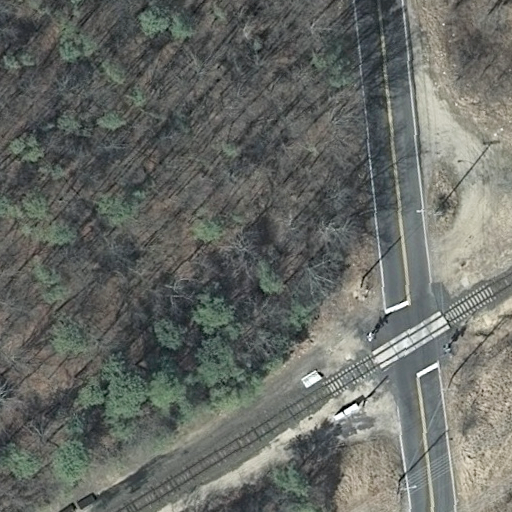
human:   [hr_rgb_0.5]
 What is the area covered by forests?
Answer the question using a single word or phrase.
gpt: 138m2

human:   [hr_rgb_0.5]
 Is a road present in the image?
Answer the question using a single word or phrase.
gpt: yes

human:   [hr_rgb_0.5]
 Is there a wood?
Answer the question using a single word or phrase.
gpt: yes

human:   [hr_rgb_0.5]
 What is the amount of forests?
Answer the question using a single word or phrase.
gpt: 1

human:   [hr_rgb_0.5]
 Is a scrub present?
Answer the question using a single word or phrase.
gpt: yes

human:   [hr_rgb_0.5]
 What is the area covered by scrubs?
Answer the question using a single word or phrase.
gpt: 10185m2

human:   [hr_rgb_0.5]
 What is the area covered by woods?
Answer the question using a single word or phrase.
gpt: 322m2

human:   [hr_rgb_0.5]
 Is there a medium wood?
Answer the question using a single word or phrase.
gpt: yes

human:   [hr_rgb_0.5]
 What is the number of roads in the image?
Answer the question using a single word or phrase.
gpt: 1

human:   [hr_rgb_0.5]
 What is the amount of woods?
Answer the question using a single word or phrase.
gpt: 1

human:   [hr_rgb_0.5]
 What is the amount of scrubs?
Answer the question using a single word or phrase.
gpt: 1

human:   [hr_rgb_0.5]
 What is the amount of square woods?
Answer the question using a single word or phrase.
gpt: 0

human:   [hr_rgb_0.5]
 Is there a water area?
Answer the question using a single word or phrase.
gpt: no

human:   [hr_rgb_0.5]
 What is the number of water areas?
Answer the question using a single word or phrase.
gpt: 0

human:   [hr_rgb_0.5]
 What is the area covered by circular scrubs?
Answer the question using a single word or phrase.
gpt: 0m2

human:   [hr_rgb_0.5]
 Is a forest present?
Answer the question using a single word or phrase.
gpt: yes

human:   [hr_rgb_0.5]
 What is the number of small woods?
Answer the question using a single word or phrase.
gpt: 0

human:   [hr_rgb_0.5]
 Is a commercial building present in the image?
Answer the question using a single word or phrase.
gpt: no

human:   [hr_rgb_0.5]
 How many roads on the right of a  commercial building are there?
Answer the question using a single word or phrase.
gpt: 0

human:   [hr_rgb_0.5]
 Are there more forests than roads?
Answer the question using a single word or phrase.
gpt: no

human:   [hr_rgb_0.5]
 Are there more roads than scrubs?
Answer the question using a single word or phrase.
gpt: no

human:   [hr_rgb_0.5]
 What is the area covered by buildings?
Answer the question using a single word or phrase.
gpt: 0m2

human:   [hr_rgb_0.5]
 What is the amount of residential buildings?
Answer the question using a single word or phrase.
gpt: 0

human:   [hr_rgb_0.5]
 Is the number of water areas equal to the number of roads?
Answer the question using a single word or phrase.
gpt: no

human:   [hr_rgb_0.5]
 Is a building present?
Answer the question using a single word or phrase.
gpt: no

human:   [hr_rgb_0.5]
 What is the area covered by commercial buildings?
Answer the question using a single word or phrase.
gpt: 0m2

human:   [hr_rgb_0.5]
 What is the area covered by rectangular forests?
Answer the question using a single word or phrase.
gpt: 138m2

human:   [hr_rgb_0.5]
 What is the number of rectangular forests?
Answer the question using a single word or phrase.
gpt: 1

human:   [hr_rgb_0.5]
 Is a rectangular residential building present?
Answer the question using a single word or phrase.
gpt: no

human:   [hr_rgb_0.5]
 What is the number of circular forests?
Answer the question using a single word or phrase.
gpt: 0

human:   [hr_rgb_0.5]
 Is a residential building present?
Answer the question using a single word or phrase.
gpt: no

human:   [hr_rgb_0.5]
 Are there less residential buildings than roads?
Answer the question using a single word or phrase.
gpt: yes

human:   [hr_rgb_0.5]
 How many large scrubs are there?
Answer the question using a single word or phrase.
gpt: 1

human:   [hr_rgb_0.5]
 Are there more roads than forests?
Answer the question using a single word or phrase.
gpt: no

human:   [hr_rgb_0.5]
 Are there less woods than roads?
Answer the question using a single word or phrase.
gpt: no

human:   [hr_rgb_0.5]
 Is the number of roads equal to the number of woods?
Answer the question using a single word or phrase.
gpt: yes

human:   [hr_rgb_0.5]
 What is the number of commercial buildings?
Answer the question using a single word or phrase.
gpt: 0

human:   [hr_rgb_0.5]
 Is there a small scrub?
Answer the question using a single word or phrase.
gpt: no

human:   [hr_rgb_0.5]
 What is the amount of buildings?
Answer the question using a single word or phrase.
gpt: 0

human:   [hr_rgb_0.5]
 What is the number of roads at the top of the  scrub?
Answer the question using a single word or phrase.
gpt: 0

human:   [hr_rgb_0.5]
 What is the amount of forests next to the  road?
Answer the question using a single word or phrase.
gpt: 1

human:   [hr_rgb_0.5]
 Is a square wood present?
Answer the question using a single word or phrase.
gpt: no

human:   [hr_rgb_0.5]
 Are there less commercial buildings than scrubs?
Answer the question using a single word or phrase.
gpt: yes

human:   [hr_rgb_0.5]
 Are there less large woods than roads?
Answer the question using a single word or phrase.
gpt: yes

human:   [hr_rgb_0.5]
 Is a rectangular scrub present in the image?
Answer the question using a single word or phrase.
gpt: yes

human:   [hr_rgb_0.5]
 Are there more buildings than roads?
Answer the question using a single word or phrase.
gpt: no

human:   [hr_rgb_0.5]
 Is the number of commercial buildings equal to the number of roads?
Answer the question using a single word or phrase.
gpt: no

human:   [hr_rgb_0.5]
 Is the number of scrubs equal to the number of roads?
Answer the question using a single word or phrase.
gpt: yes

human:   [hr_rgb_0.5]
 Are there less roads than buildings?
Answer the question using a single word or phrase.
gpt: no

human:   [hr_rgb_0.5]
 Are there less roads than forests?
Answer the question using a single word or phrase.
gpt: no

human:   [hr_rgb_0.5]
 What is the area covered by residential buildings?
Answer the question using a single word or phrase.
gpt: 0m2

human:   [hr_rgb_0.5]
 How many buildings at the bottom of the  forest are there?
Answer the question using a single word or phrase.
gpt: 0

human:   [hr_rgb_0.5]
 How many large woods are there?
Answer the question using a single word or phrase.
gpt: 0

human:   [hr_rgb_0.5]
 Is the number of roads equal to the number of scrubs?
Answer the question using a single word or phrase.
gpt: yes

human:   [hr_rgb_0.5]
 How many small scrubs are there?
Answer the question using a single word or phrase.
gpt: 0

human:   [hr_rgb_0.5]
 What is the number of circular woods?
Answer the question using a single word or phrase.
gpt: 0

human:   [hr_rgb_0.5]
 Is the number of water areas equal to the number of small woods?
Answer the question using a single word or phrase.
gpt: yes

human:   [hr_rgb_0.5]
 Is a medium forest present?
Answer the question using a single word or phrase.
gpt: yes

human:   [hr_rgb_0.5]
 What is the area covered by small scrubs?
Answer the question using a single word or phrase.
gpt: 0m2

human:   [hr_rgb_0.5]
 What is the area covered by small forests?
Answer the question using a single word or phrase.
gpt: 0m2

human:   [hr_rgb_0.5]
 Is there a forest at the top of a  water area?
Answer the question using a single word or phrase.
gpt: no

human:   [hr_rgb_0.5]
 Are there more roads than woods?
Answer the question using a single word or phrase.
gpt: no

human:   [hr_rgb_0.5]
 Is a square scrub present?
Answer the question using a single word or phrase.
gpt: no

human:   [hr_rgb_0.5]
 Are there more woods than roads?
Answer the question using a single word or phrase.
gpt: no